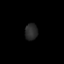
Tissue: prostate
Cell type: T cells
Senescence score: 0.3565
Nuclear area (px): 204
Mean DAPI intensity: 41.343